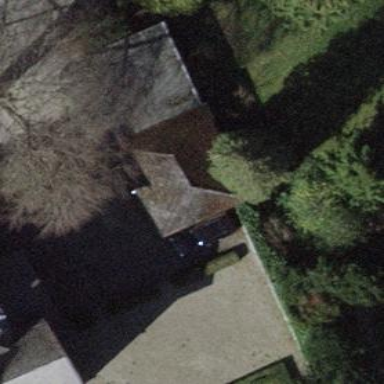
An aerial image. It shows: Garage building.